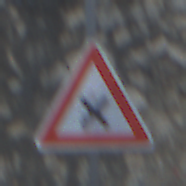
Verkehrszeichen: KreuzungOderEinmuendung
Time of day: MorningAfternoon
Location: Outdoor (Suburban)
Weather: PartlyCloudy
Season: NotSpecified
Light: Natural